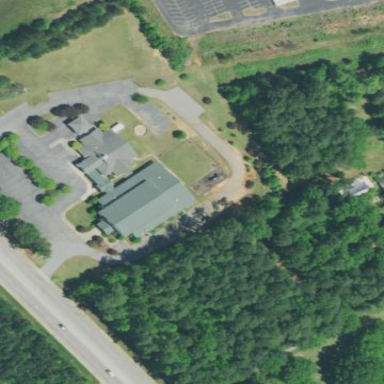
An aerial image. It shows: Building serving as place of worship.